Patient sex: F
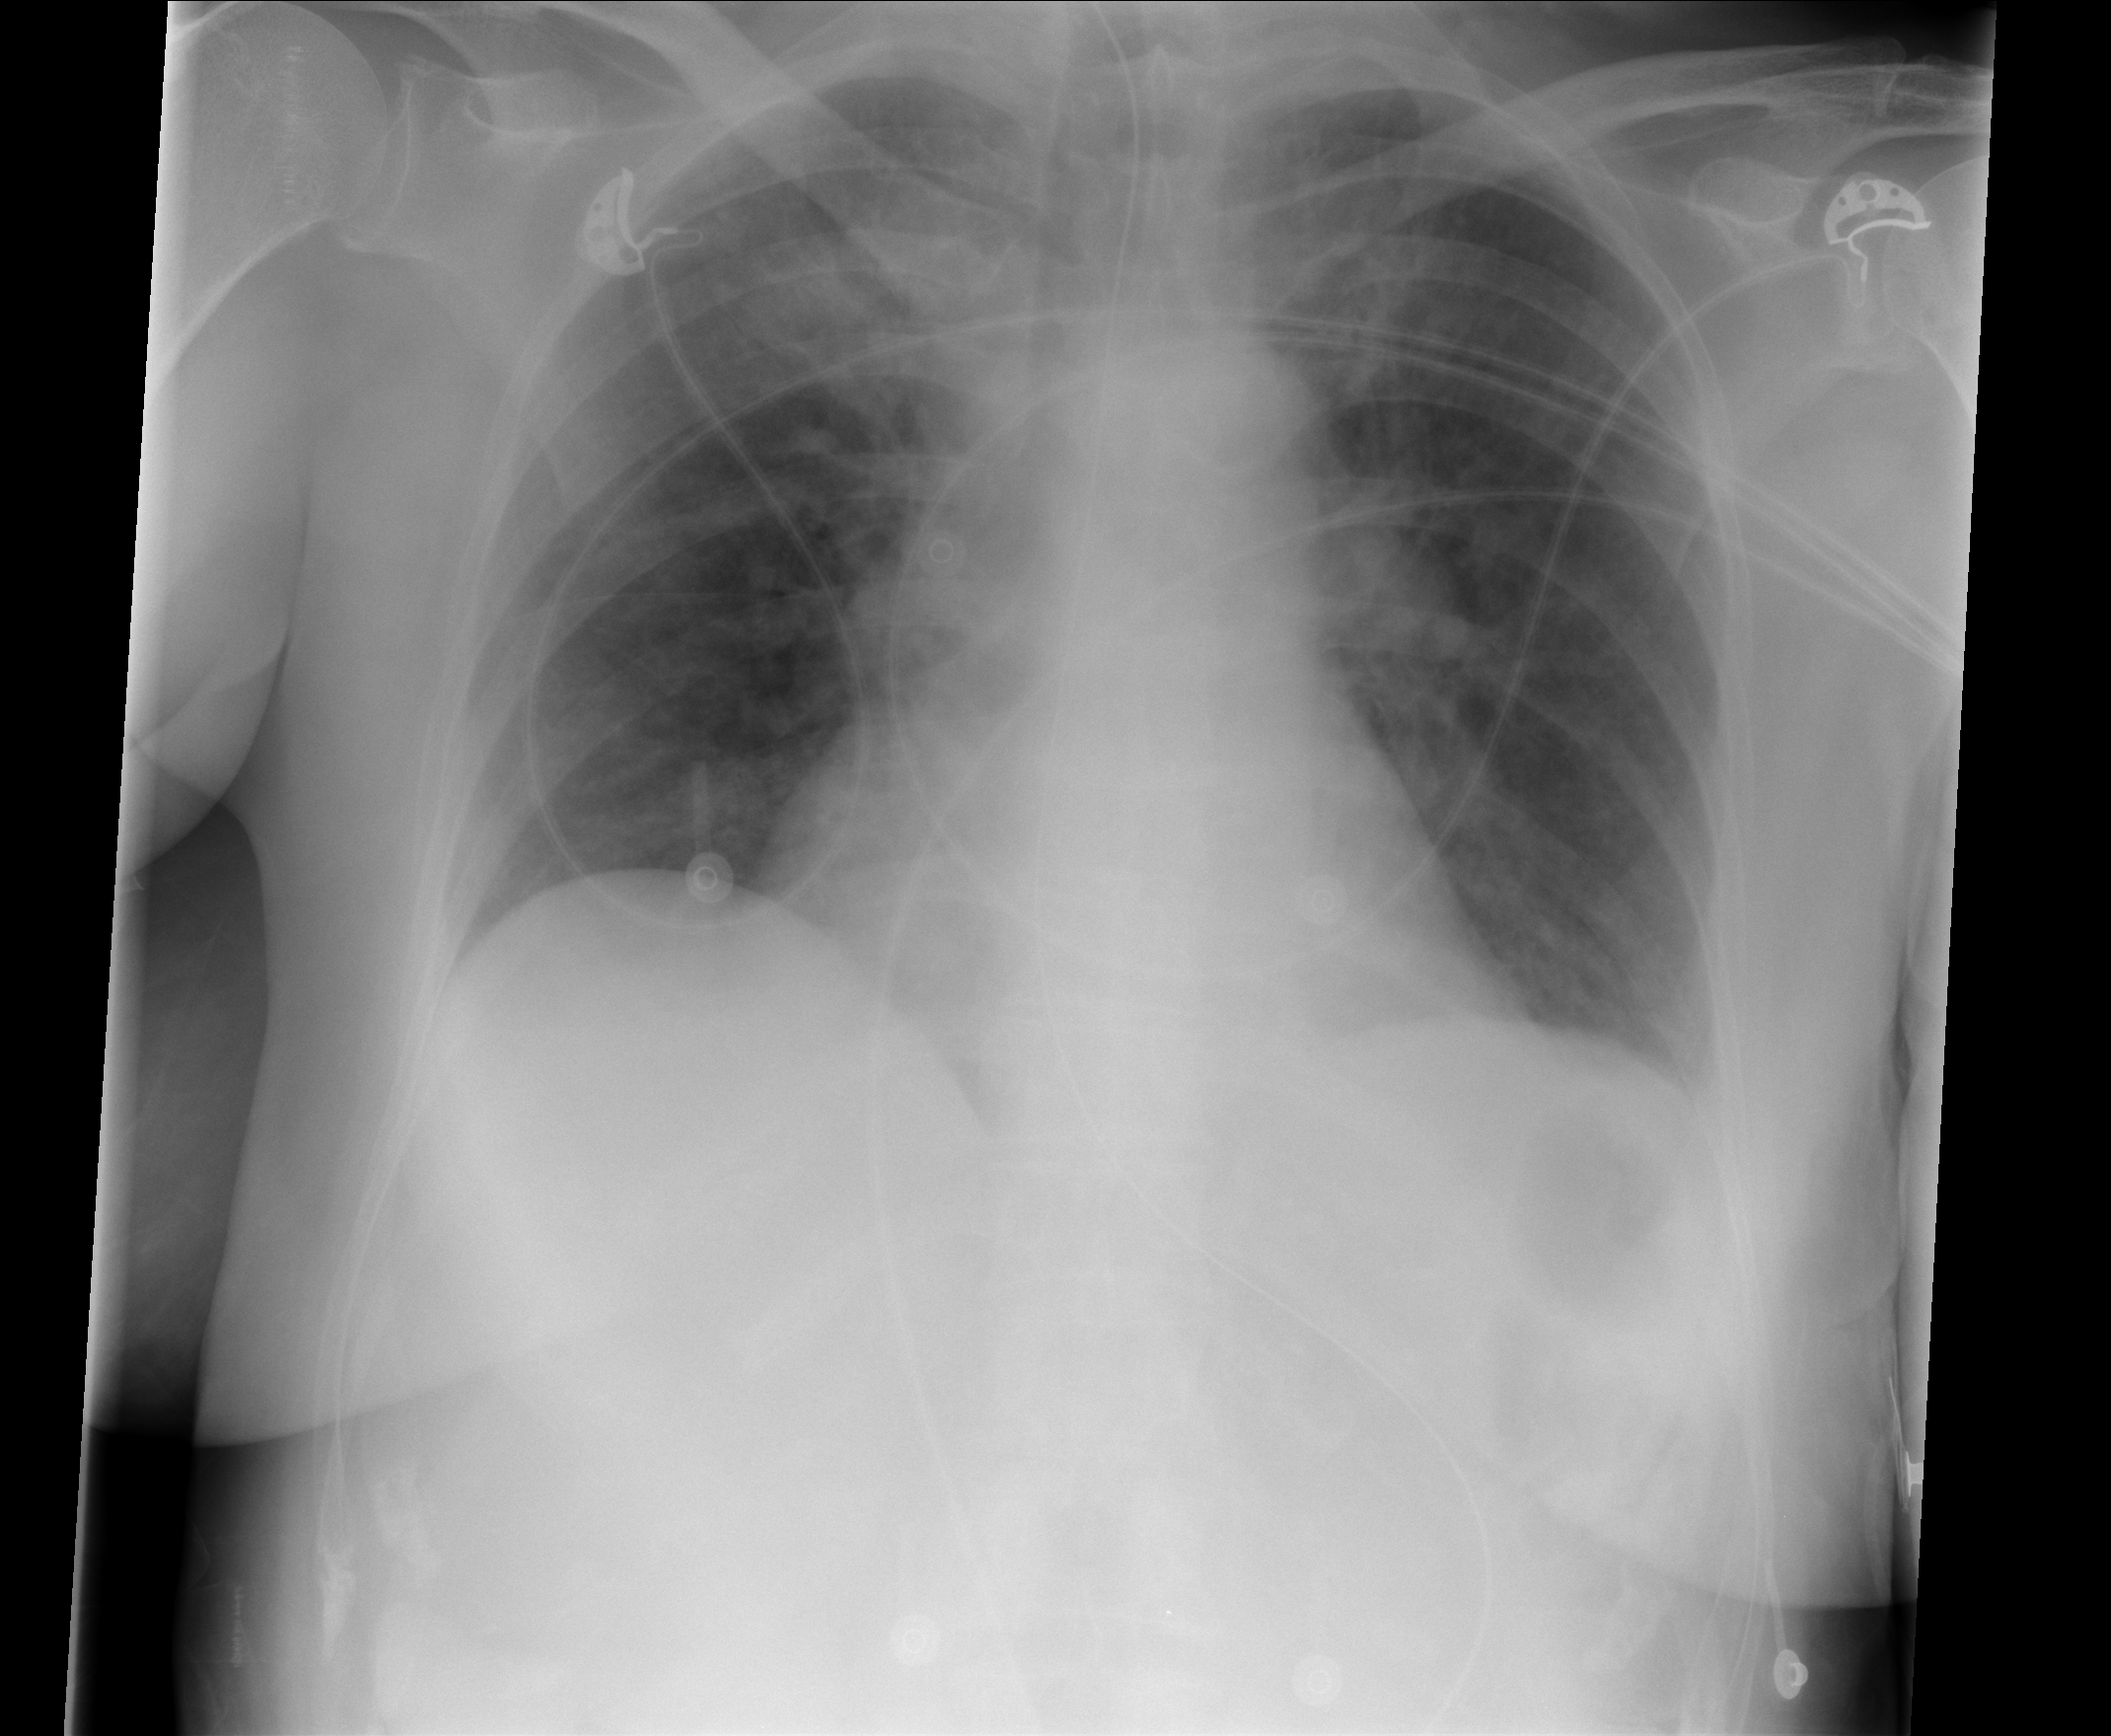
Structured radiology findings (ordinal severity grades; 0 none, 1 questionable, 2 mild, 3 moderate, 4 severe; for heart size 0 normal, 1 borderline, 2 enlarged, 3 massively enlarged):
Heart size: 0
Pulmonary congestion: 0
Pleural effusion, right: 0
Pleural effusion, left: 0
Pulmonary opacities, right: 1
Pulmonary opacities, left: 1
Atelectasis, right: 0
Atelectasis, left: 0